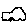
Label: car